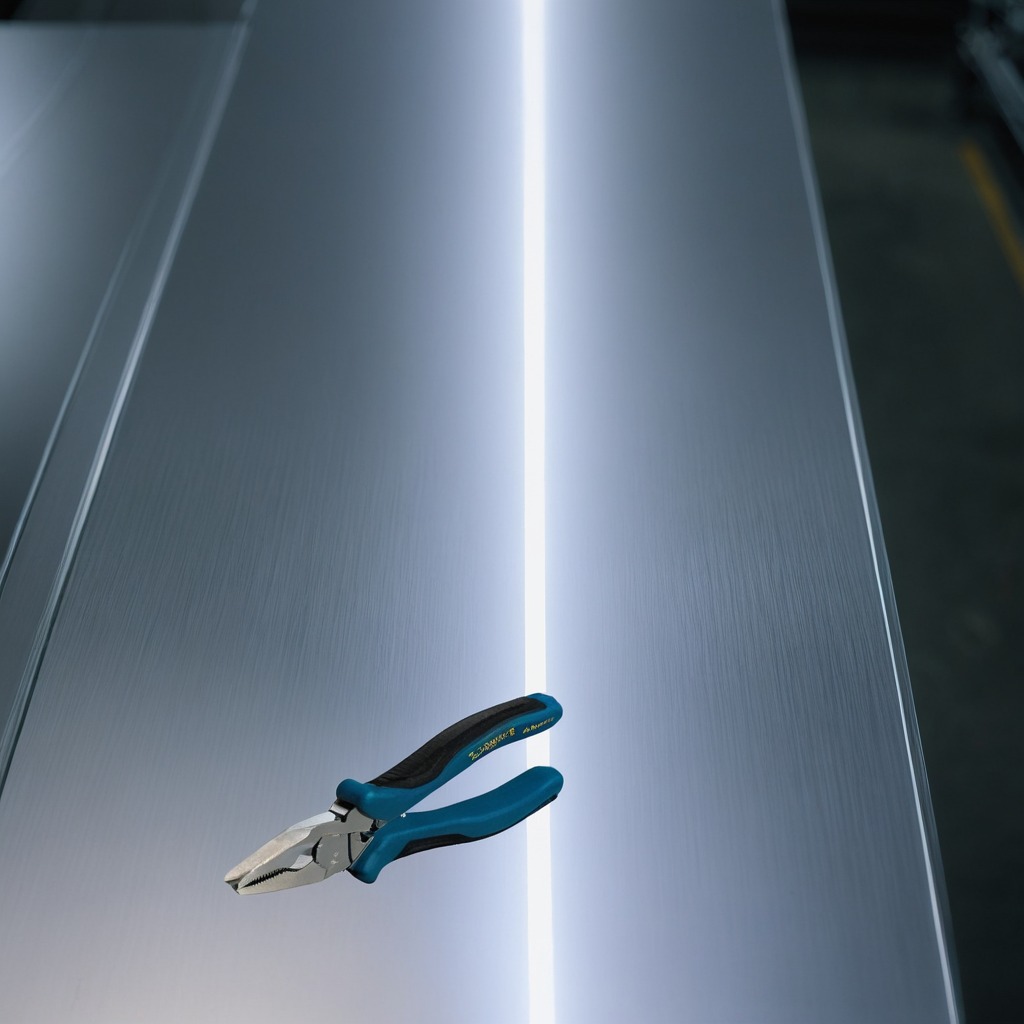
A plier is lying on the metal table in a machine shop under fluorescent lights.